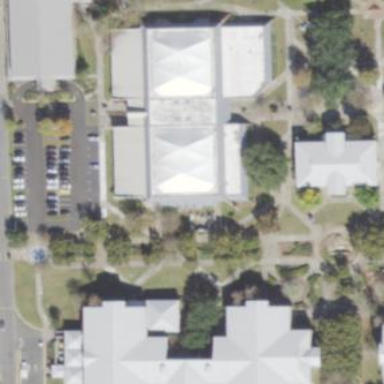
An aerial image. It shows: Building that houses fitness center.